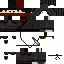
A male human skin with dark skin, wearing brown helmet dressed in a black hoodie and black pants, featuring a closed mouth.